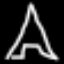
Label: The Eiffel Tower